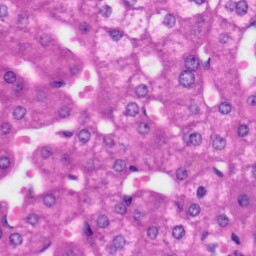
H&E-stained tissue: Liver